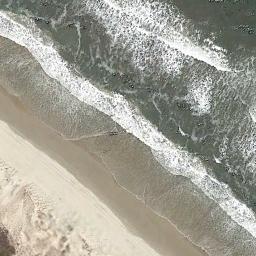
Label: beach